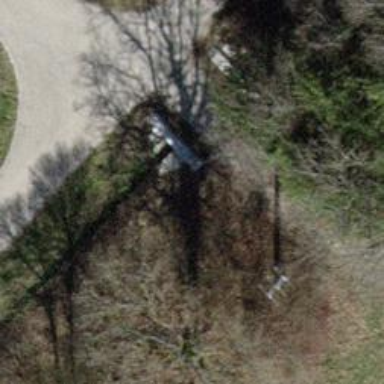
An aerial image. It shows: Culvert tunnel.